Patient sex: M
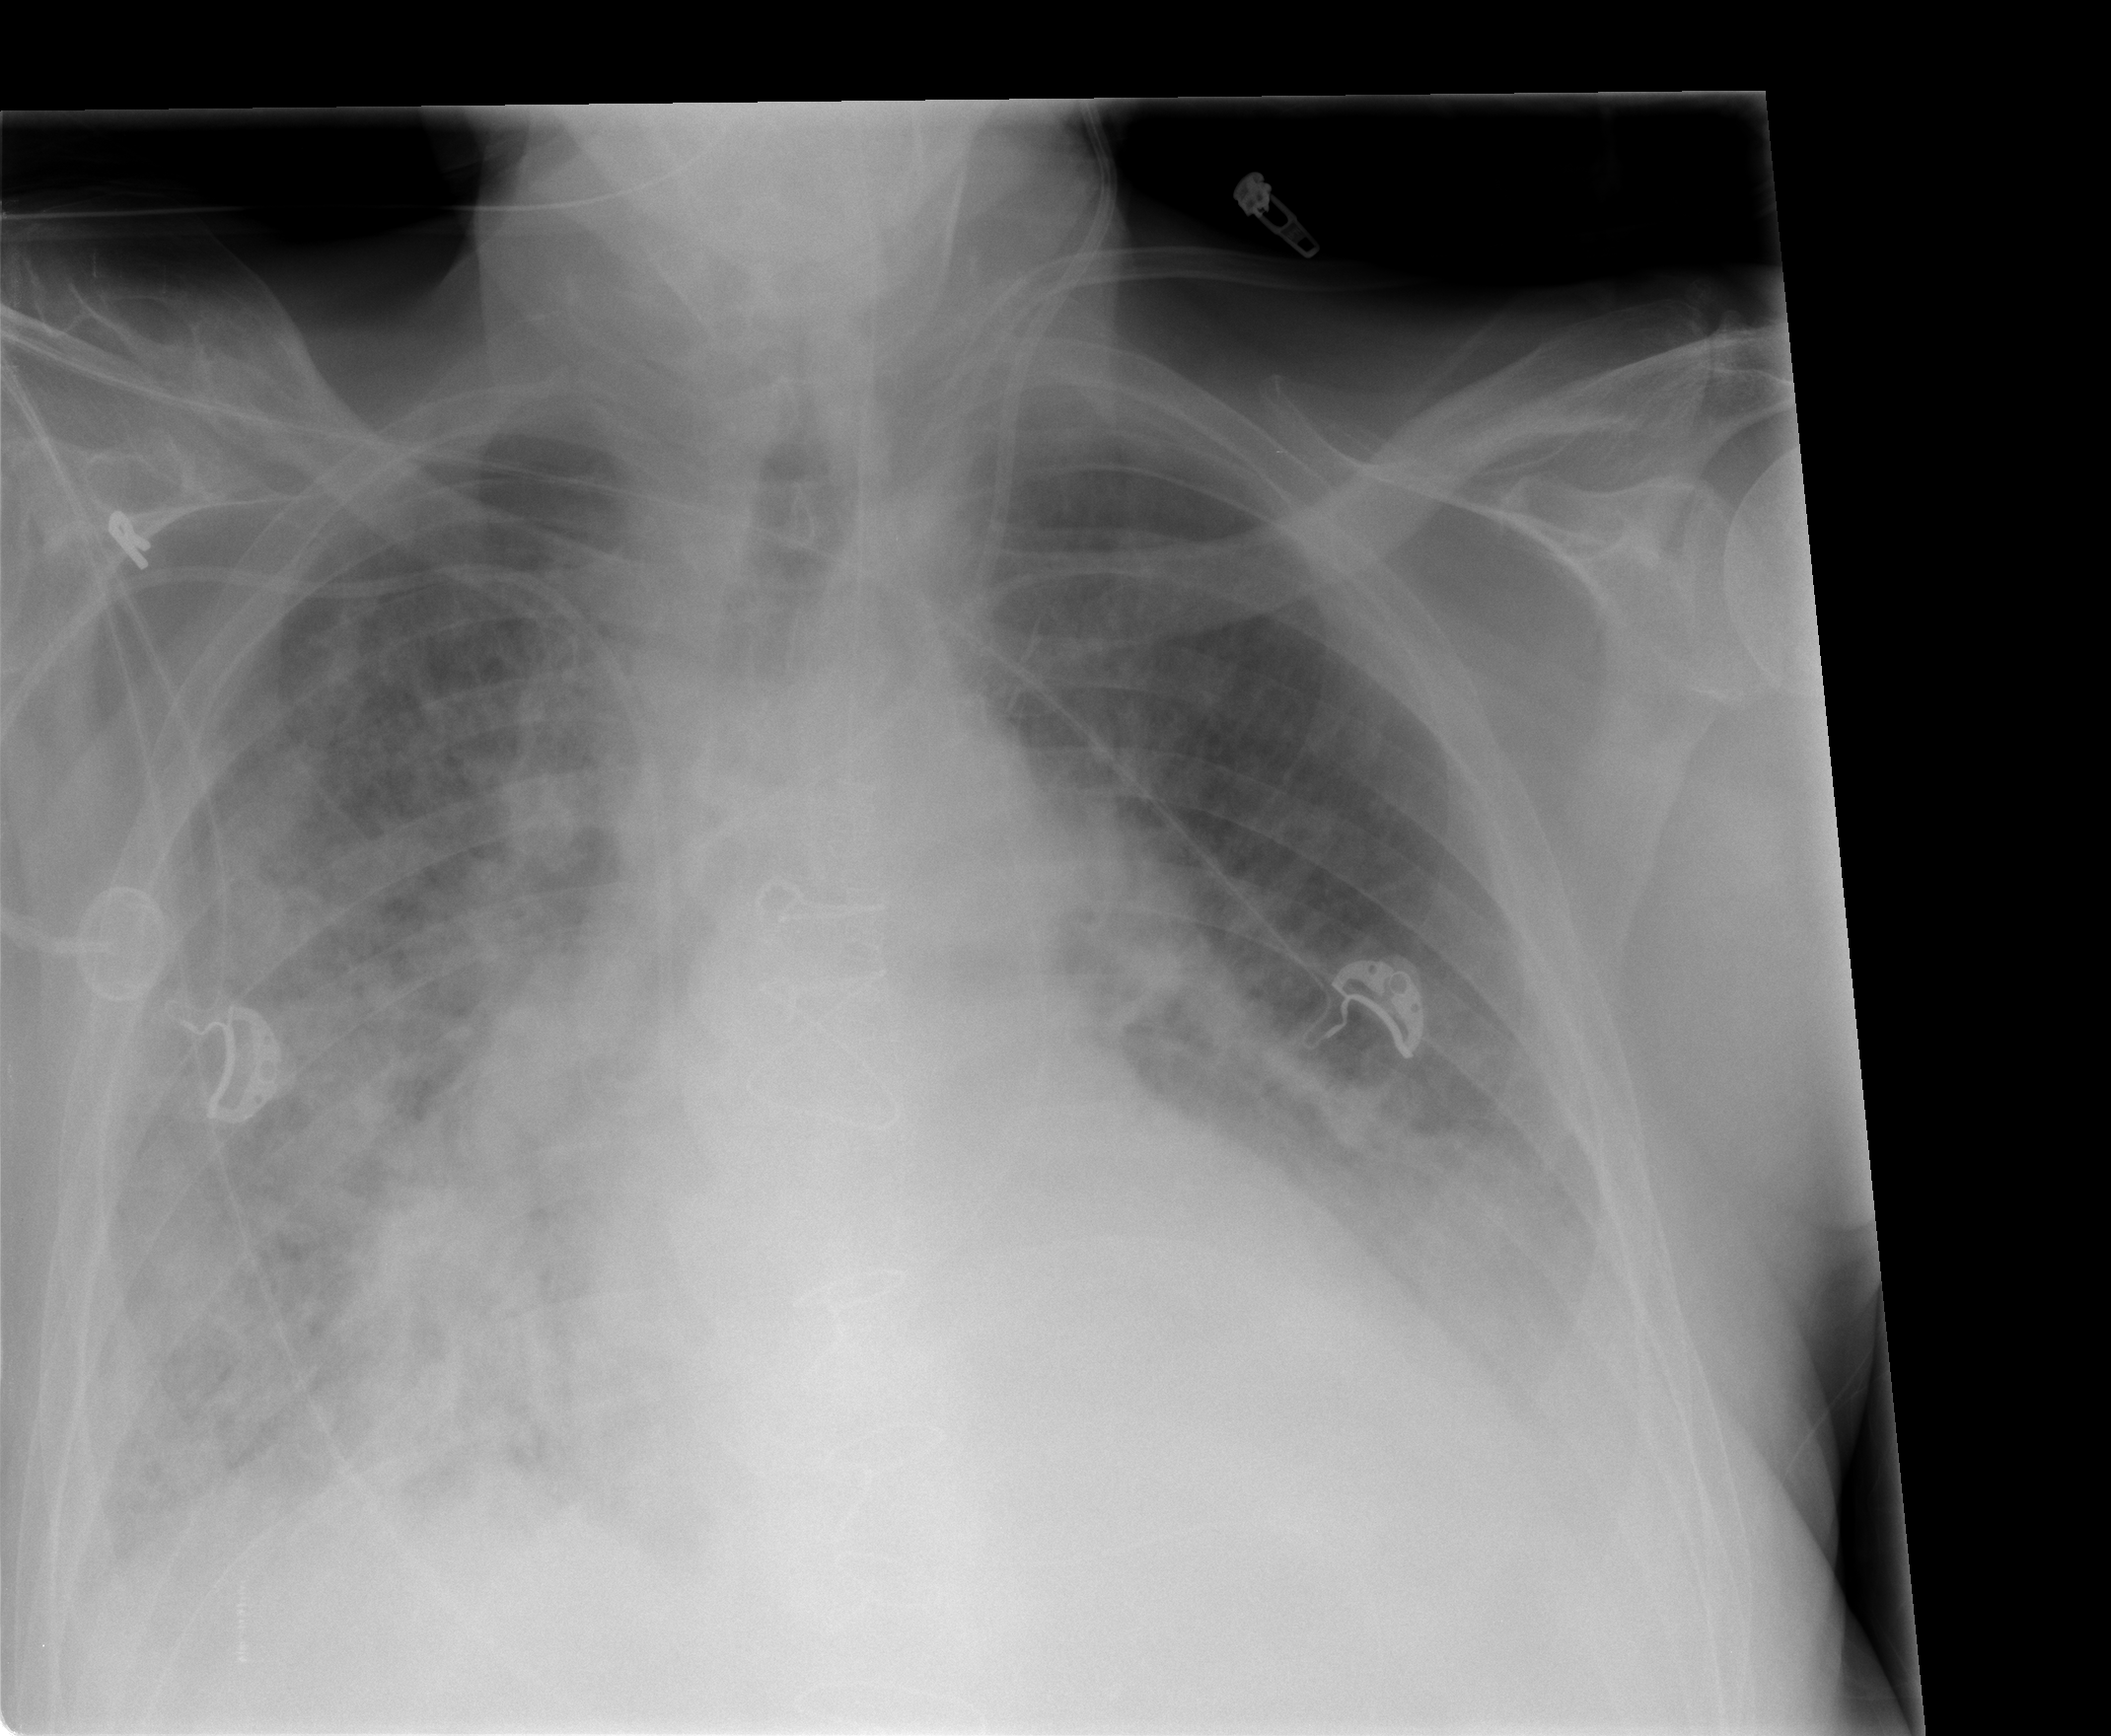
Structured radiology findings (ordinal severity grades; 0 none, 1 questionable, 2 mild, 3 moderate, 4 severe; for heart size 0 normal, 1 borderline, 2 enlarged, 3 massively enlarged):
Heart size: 2
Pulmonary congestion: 2
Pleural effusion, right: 2
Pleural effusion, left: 2
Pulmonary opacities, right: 3
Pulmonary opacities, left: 2
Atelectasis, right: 3
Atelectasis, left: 2